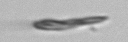
Label: fiber